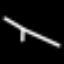
Label: line